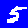
Digit: 5